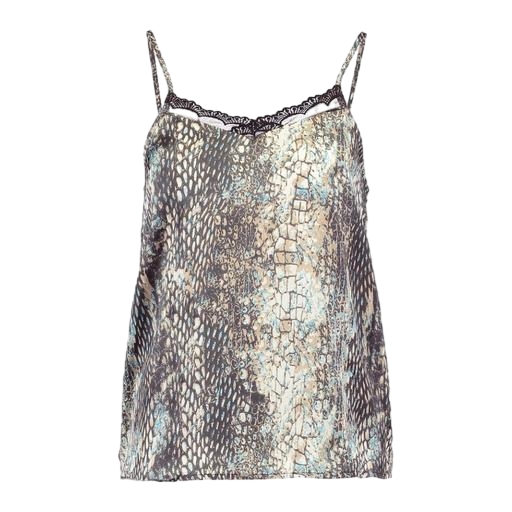
multicolor vila brown lace detail cami, multicolor camisole lace brown, blue snake print tank, white background